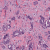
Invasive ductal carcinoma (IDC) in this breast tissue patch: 1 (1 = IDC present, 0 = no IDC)